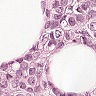
Metastatic tissue present: yes